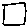
Label: square